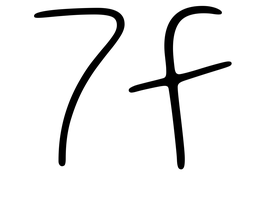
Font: Gluten_Thin